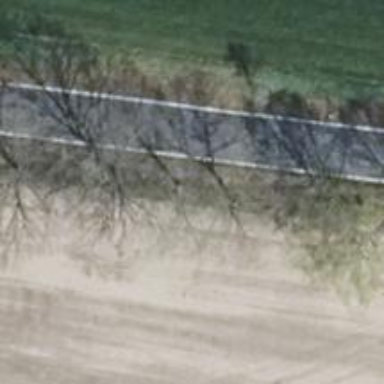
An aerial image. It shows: Row of deciduous broadleaved trees.